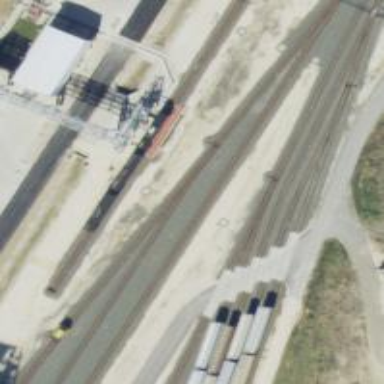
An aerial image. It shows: Rail spur service.